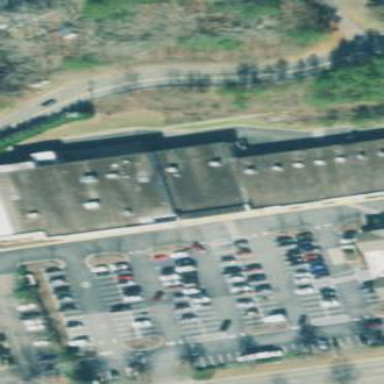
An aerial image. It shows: Retail building.